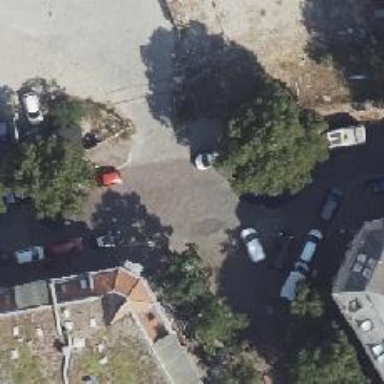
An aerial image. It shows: Residential road with parking lane on the right-hand side.